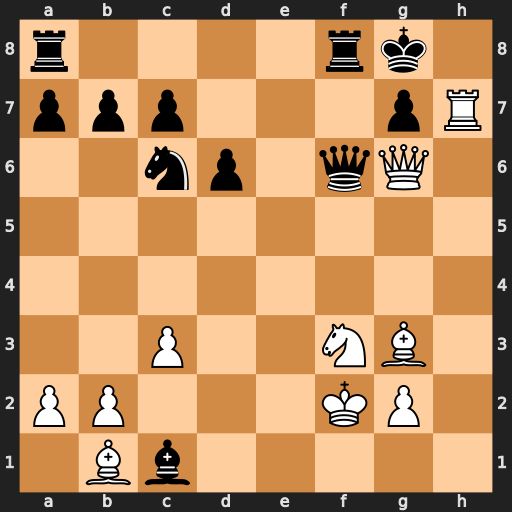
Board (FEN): r4rk1/ppp3pR/2np1qQ1/8/8/2P2NB1/PP3KP1/1Bb5
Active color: w
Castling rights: -
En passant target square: -
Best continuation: Rh8+ Kxh8 Qh7#